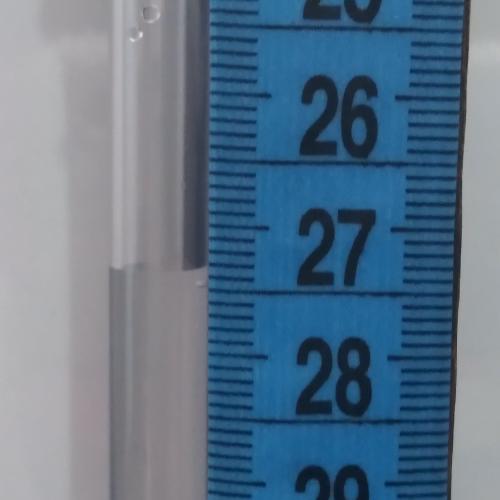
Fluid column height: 27.3 cm